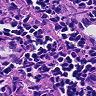
Metastatic tissue present: no